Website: macys
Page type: account-selection
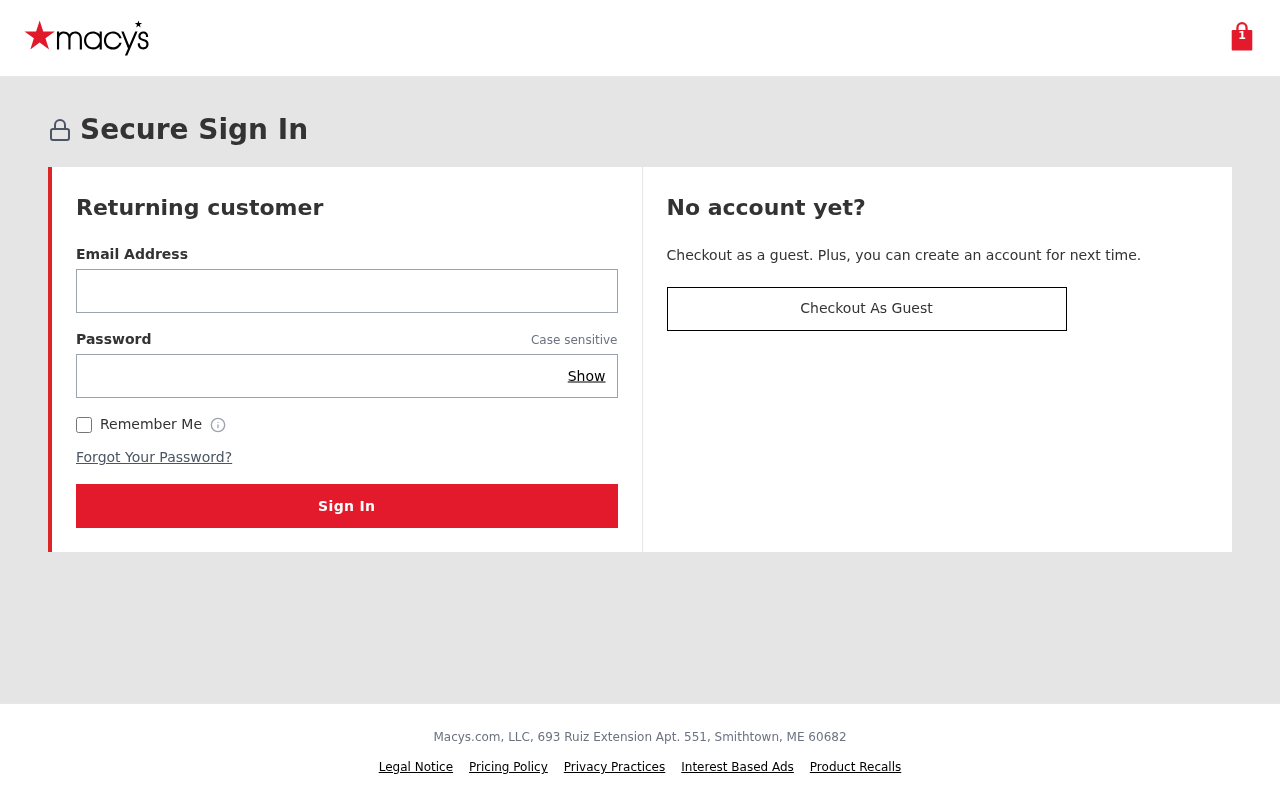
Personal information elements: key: PII_EMAIL
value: ronald.rivera@yahoo.com
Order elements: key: ORDER_NUM_ITEMS
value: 1